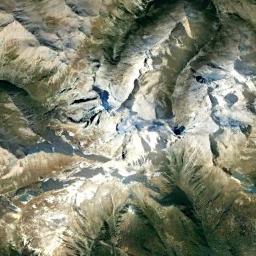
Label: snowberg